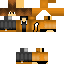
A female human skin with medium skin, wearing brown long hair dressed in a blue hoodie and black pants, featuring a closed mouth.